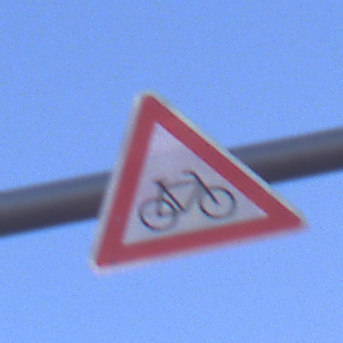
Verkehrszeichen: RadverkehrLinks
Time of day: SunriseSunset
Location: Outdoor (Nature)
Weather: Clear
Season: NotSpecified
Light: Natural